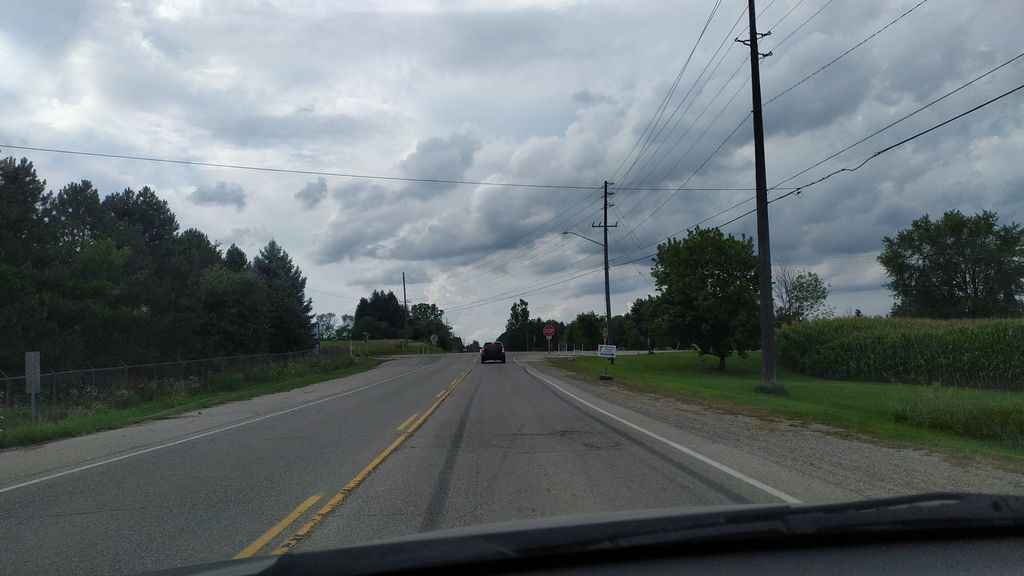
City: kitchener-waterloo